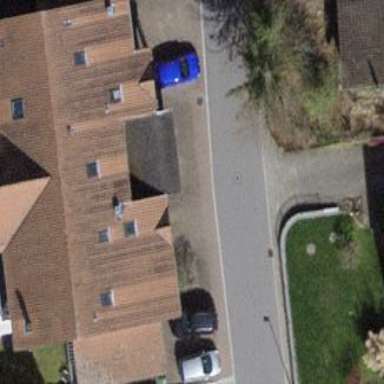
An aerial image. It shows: Building with tile roof.